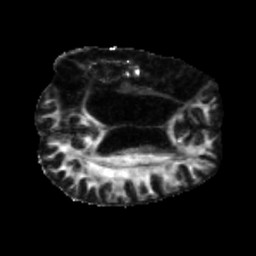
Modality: FA
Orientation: axial
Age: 63
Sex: male
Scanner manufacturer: siemens
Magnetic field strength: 3 T
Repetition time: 5.25 s
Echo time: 0.08 s